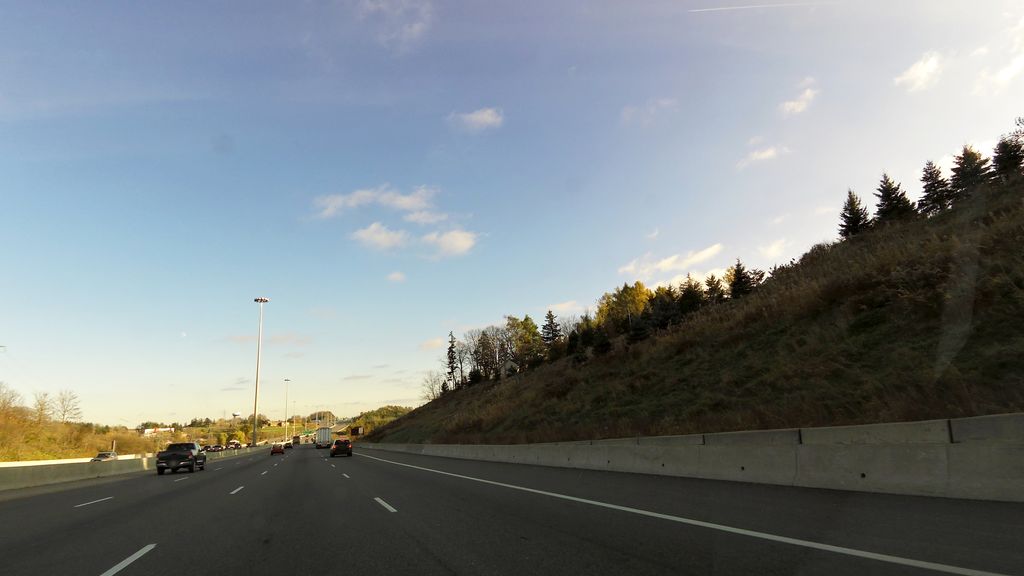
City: kitchener-waterloo